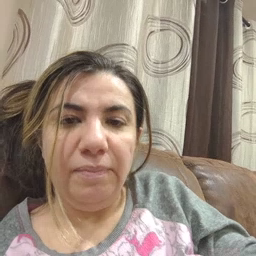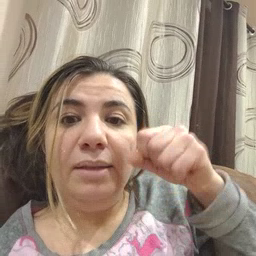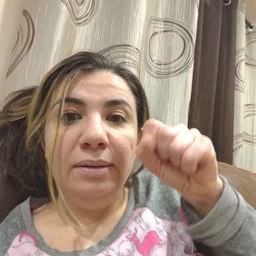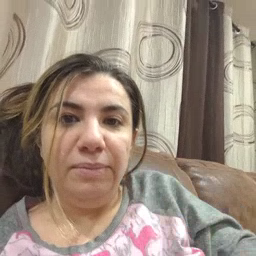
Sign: yes